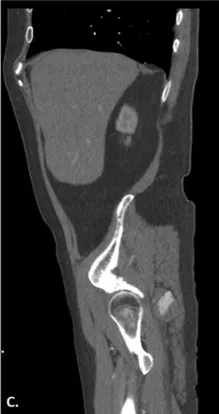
C) Sagittal view confirming the size and location of the right PSA aneurysm.
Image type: radiology (ct)